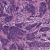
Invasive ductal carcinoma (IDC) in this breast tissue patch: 1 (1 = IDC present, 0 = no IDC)